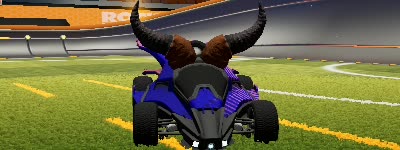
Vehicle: aftershock